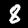
Digit: 8